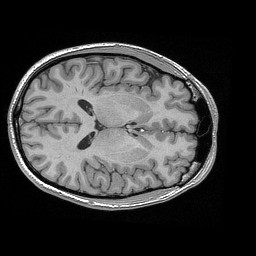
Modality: T1w
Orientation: axial